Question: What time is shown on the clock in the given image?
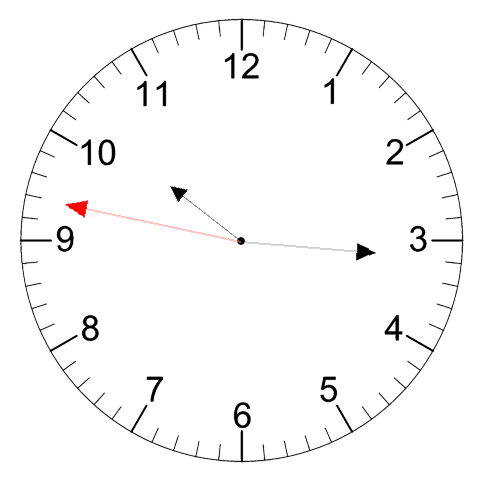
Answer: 10:15:47